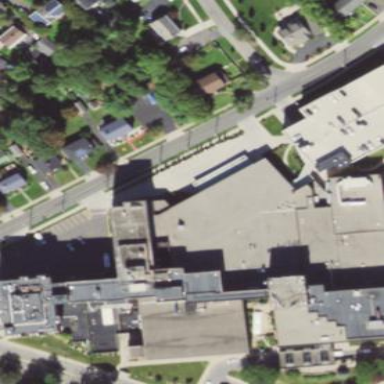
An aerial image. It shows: Hospital building.